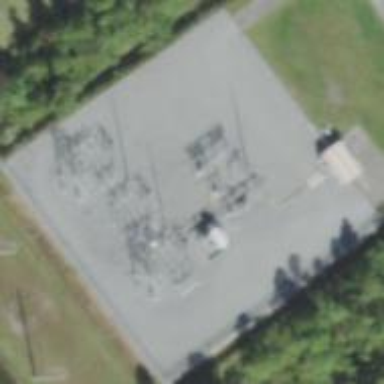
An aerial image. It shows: Distribution power substation secured by fence.